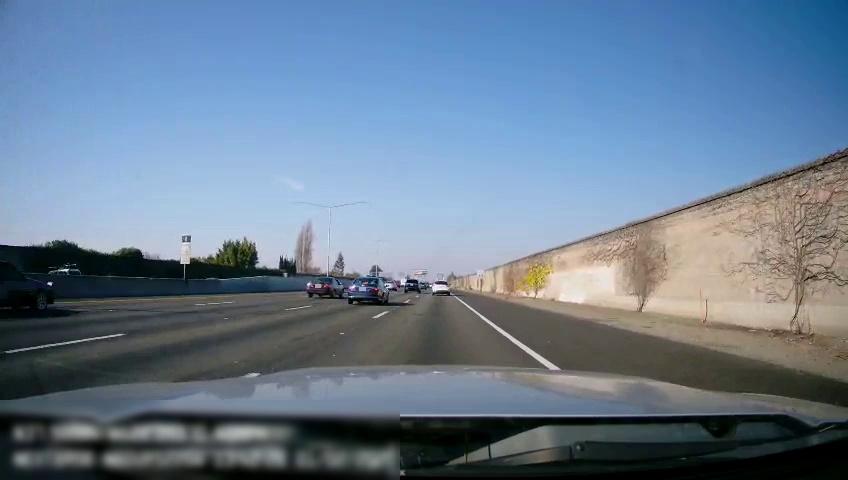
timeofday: Day
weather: Sunny
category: Drivable Space
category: Vehicles | Car
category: Vehicles | SUV
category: Vehicles | Car
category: Vehicles | SUV
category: Vehicles | Car
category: Vehicles | Car
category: Vehicles | SUV
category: Lanes | Current Lane
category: Lanes | Current Lane
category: Lanes | Alternate Lane
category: Lanes | Alternate Lane
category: Lanes | Alternate Lane
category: Traffic | Signs